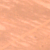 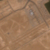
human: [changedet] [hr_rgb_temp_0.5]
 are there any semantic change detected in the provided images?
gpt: An urban area appears in the desert.